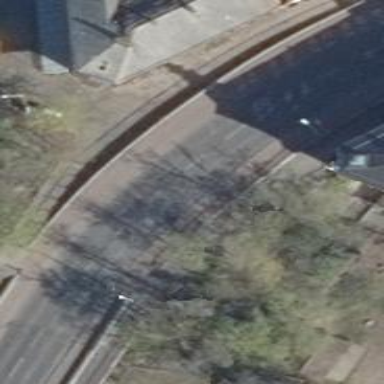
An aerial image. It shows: Secondary road with cycle track.